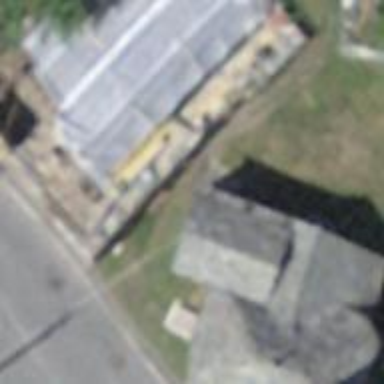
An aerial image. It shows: Beautiful church building.